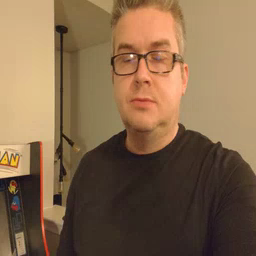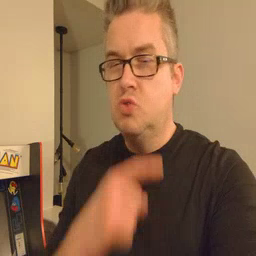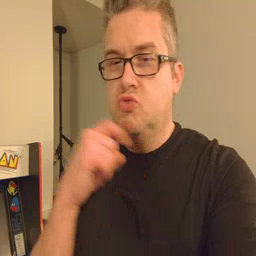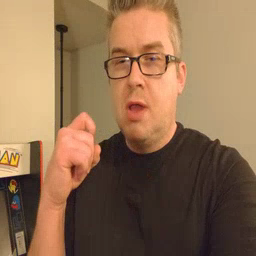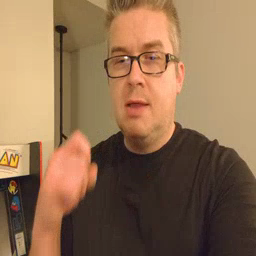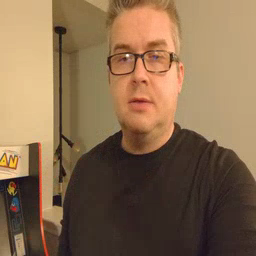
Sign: dry